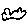
Label: cloud